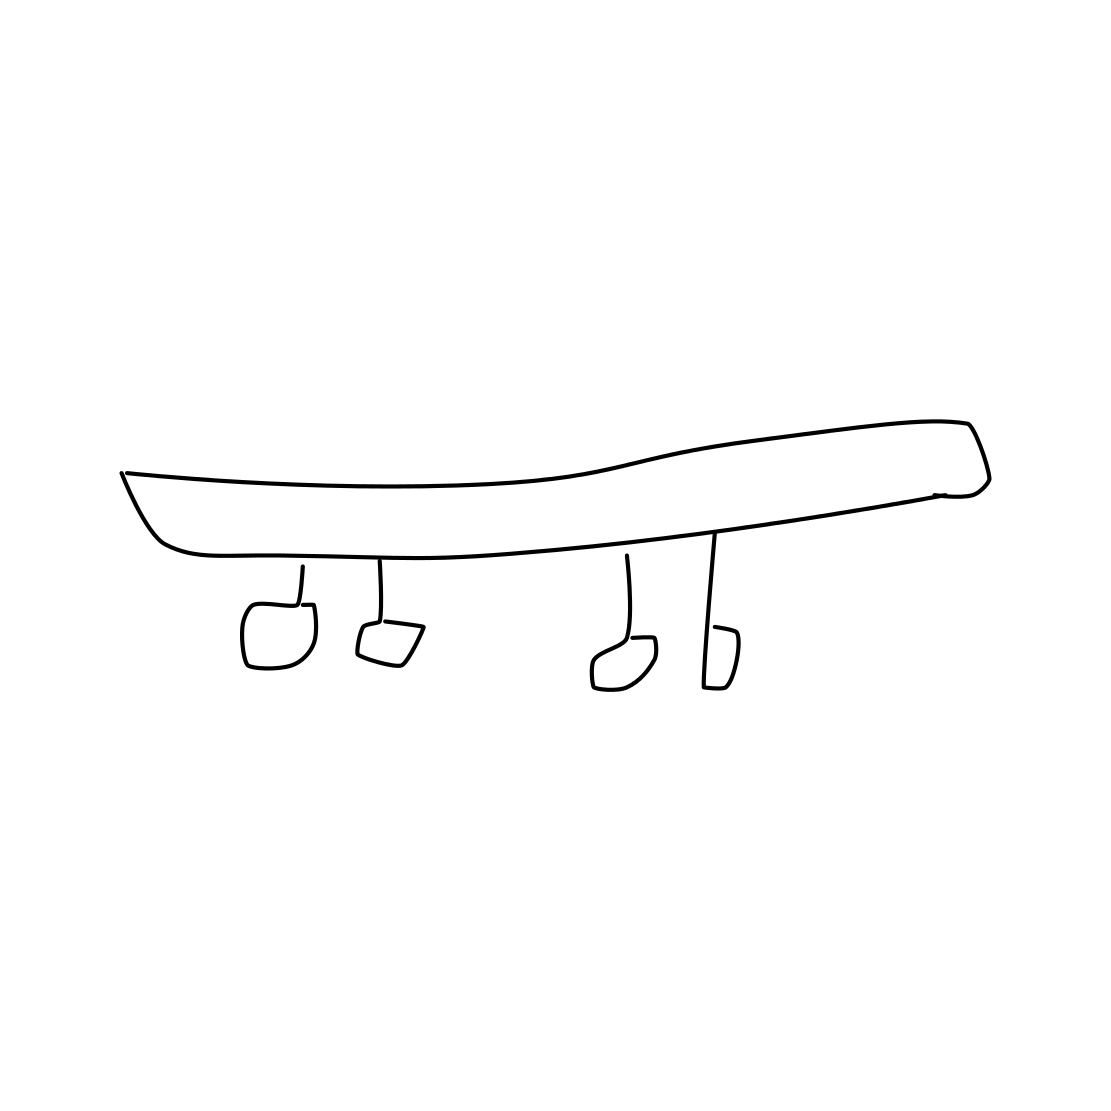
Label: skateboard